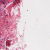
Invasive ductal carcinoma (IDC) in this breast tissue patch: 1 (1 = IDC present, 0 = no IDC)